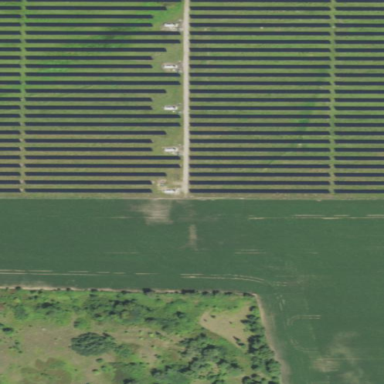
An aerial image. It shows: Solar power plant with photovoltaic technology surrounded by fence.